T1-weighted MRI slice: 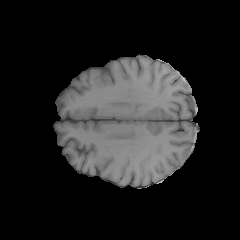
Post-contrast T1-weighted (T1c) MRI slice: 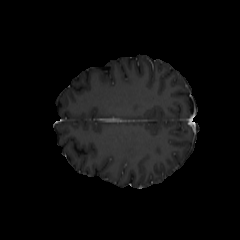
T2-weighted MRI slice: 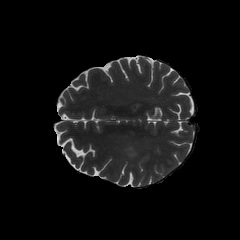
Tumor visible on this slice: yes